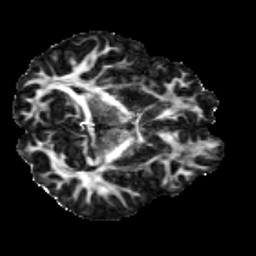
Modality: FA
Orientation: axial
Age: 24
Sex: male
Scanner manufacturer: siemens
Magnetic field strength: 3 T
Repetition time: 3.5 s
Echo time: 0.086 s